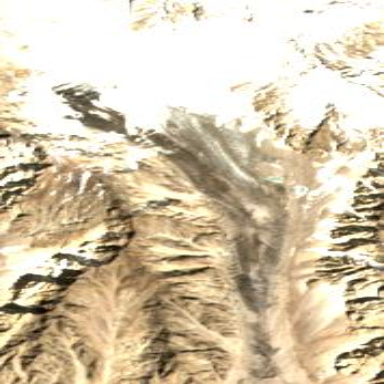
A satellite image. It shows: Majestic glacier in the distance.